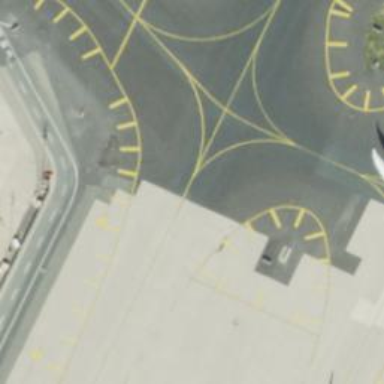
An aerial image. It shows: Image of taxiway at airport.